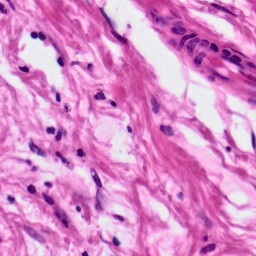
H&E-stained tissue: Ovarian